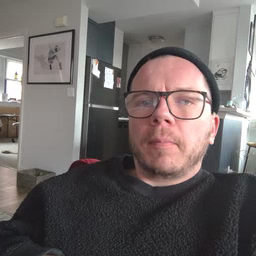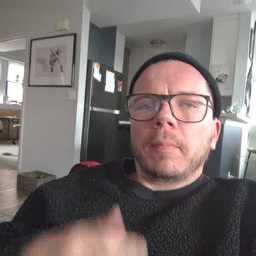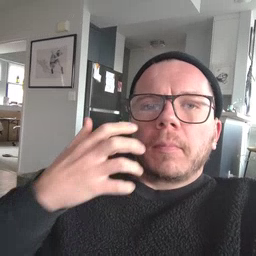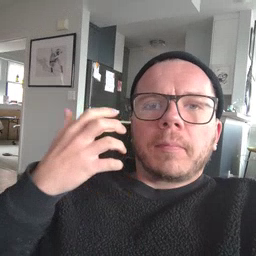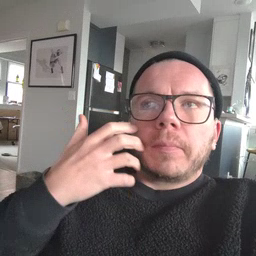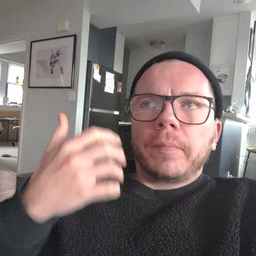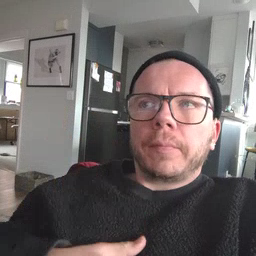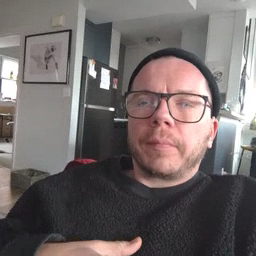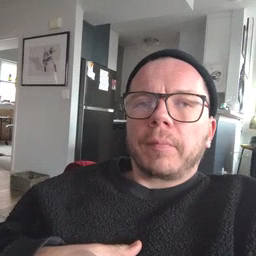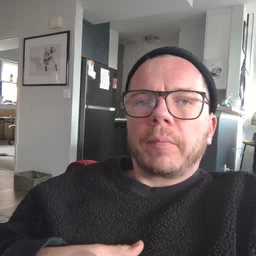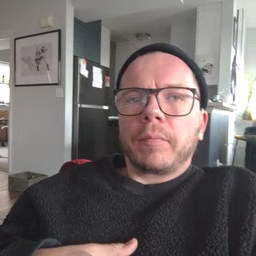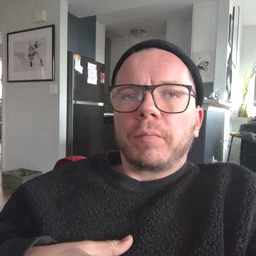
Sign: tiger